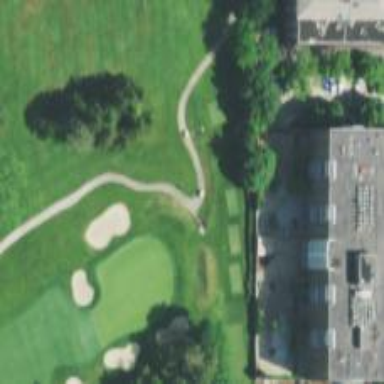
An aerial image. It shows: Path for both roads and golfers.